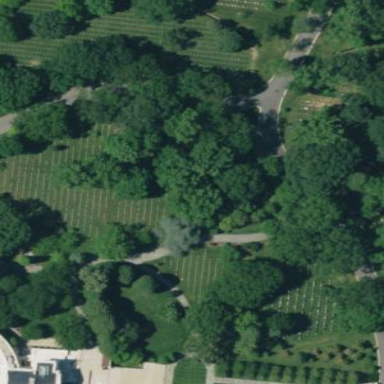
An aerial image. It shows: Sector within cemetery.